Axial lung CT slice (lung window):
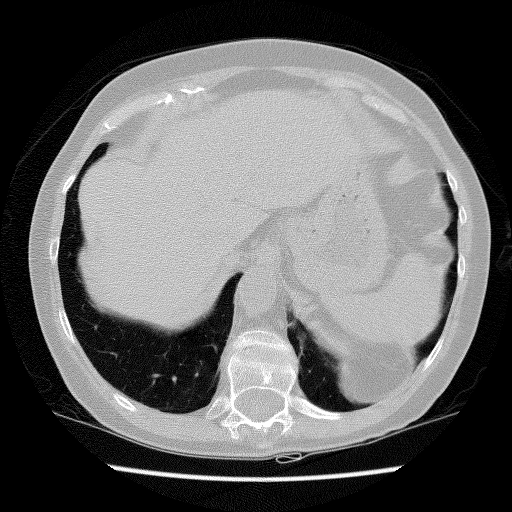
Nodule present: no